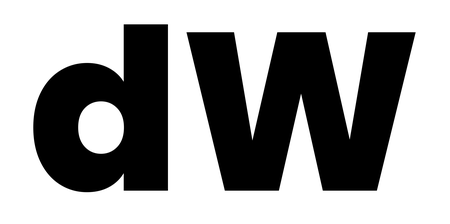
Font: Poppins-ExtraBold